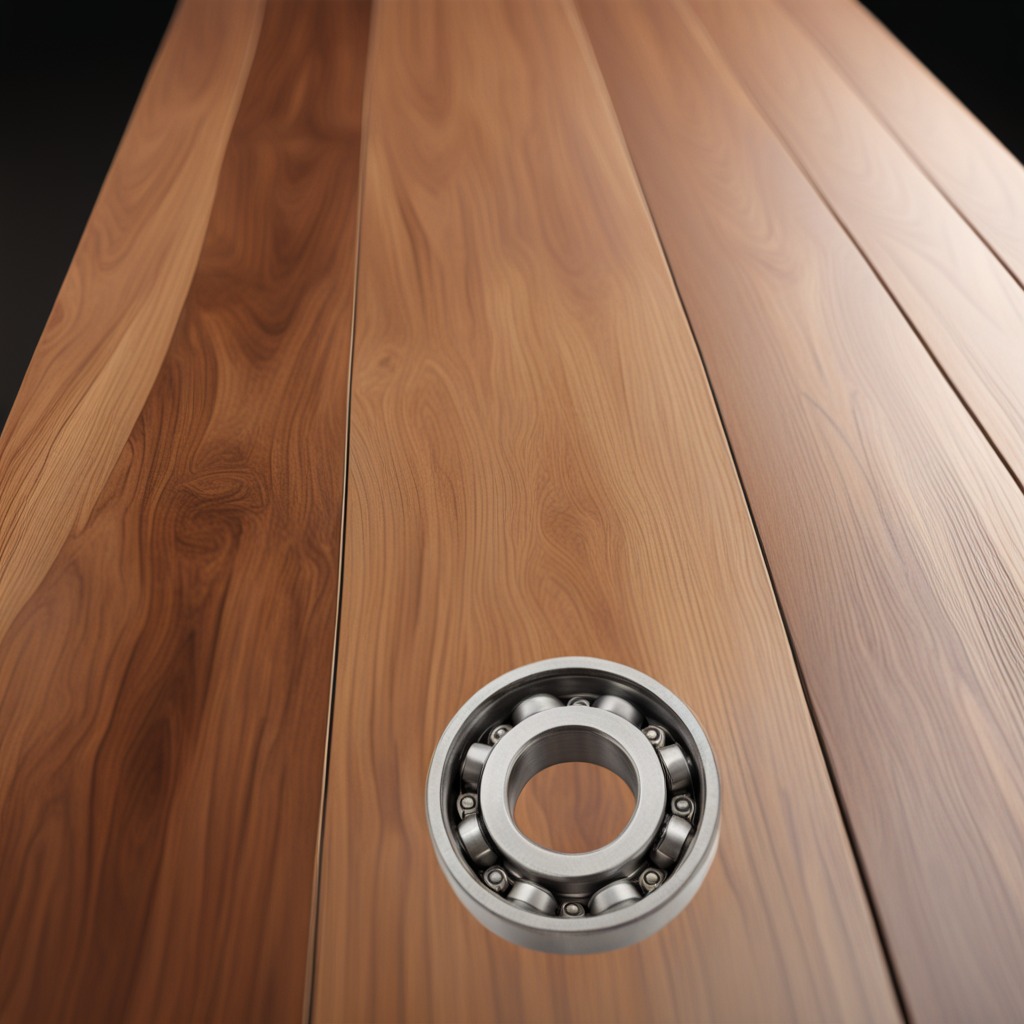
A metal ball bearing is lying on the wooden table.